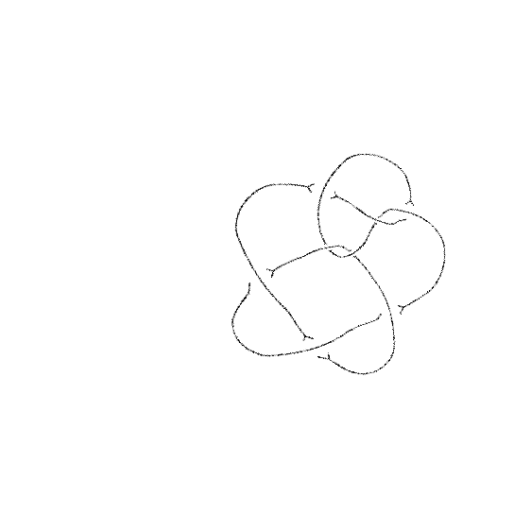
Crossing number: 8